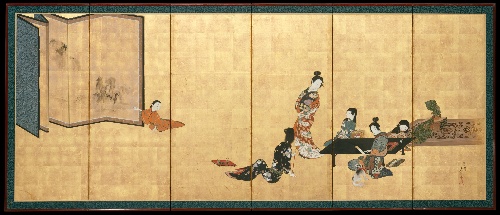
Title: 見立琴碁書画屏風|Parody of the Four Accomplishments
Artist: Shibata Zeshin
Artist bio: Japanese, 1807–1891
Date: second half of the 19th century
Object type: Screen
Classification: Paintings
Medium: Pair of six-panel folding screens; ink and color on gold leaf on paper
Culture: Japan
Period: late Edo (1615–1868) or Meiji (1868–1912) period
Dimensions: each screen: 47 1/2 in. × 9 ft. 4 1/2 in. (120.7 × 285.8 cm)
Department: Asian Art
Credit line: Fletcher Fund, 1951
Accession year: 1951
Repository: Metropolitan Museum of Art, New York, NY
Tags: Men|Women